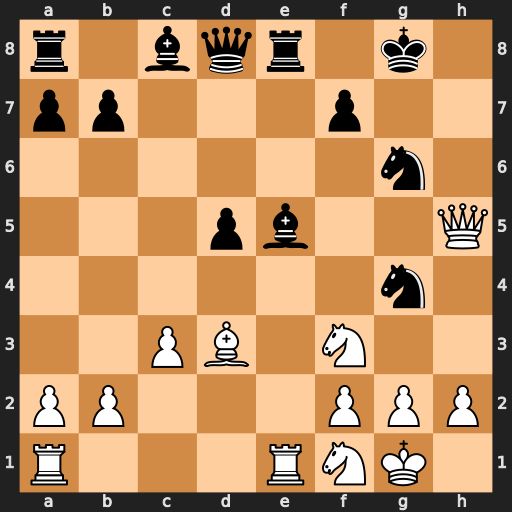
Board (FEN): r1bqr1k1/pp3p2/6n1/3pb2Q/6n1/2PB1N2/PP3PPP/R3RNK1
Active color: w
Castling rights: -
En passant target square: -
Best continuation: Bxg6 fxg6 Qxg6+